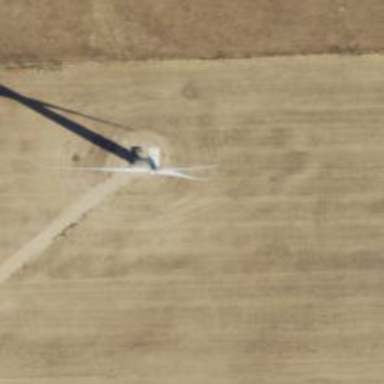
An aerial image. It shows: Wind generator using wind turbines of horizontal axis.